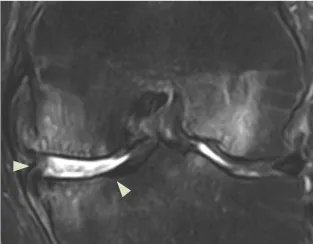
Coronal. Sequential T2 views of the knee from patient #2. . 13/20.
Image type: radiology (mri)